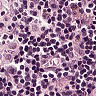
Metastatic tissue present: no